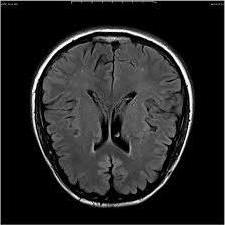
Label: notumor